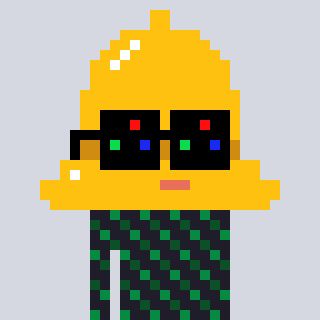
a pixel art character with square black sunglasses, a bell-shaped head and a grayscale-colored body on a cool background